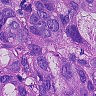
Metastatic tissue present: yes